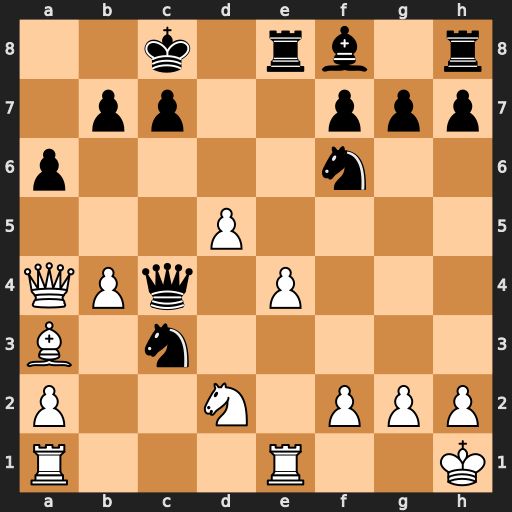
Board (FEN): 2k1rb1r/1pp2ppp/p4n2/3P4/QPq1P3/B1n5/P2N1PPP/R3R2K
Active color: w
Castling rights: -
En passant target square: -
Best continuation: Qxe8+ Nxe8 Nxc4